Field crop: maize
Growth stage: 1
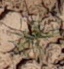
Species: lolium